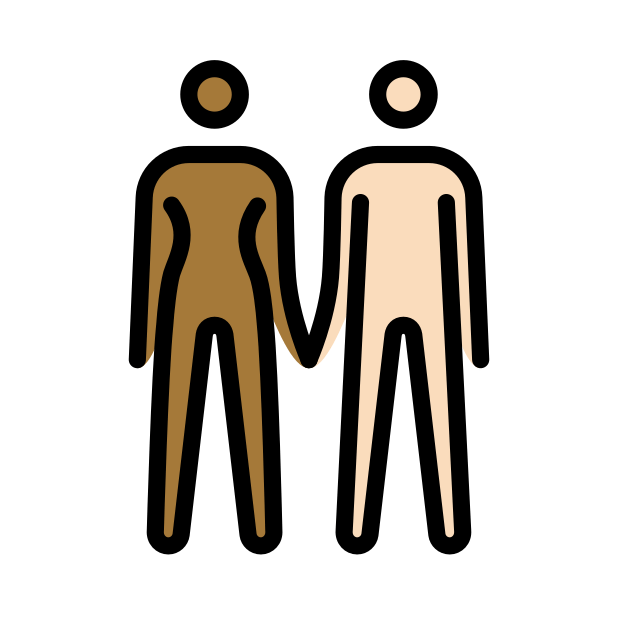
woman and man holding hands: medium-dark skin tone, light skin tone